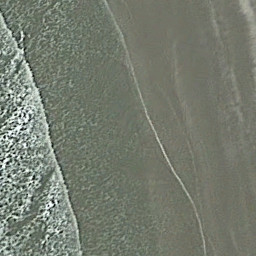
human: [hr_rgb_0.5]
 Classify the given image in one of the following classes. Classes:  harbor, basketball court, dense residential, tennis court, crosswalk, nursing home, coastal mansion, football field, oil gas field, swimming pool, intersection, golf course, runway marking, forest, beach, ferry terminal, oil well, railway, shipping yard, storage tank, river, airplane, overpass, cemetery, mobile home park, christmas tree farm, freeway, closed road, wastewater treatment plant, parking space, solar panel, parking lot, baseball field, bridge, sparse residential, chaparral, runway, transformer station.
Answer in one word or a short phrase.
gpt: beach